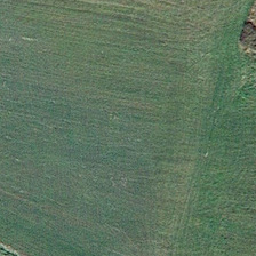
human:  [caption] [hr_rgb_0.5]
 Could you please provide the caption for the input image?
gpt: Here is the grassland and grassland path.

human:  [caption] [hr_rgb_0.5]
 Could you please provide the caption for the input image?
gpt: a pitch of bareland can be seen at the coner of this green meadow .

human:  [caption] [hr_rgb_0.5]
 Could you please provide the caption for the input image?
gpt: This is a path on the grassland with a bare land on it.

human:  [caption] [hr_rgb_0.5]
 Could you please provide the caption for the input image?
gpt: There is a grassy pasture.

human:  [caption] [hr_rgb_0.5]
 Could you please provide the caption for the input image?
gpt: There was a grass, and there was a cross figure on it.